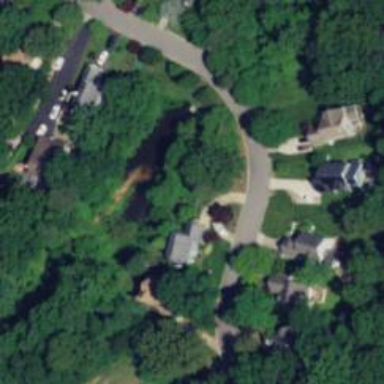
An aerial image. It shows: Driveway leading to service road.